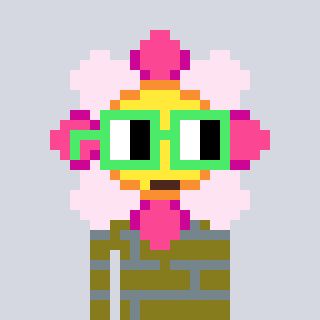
a pixel art character with square light green glasses, a flower-shaped head and a gunk-colored body on a cool background